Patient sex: F
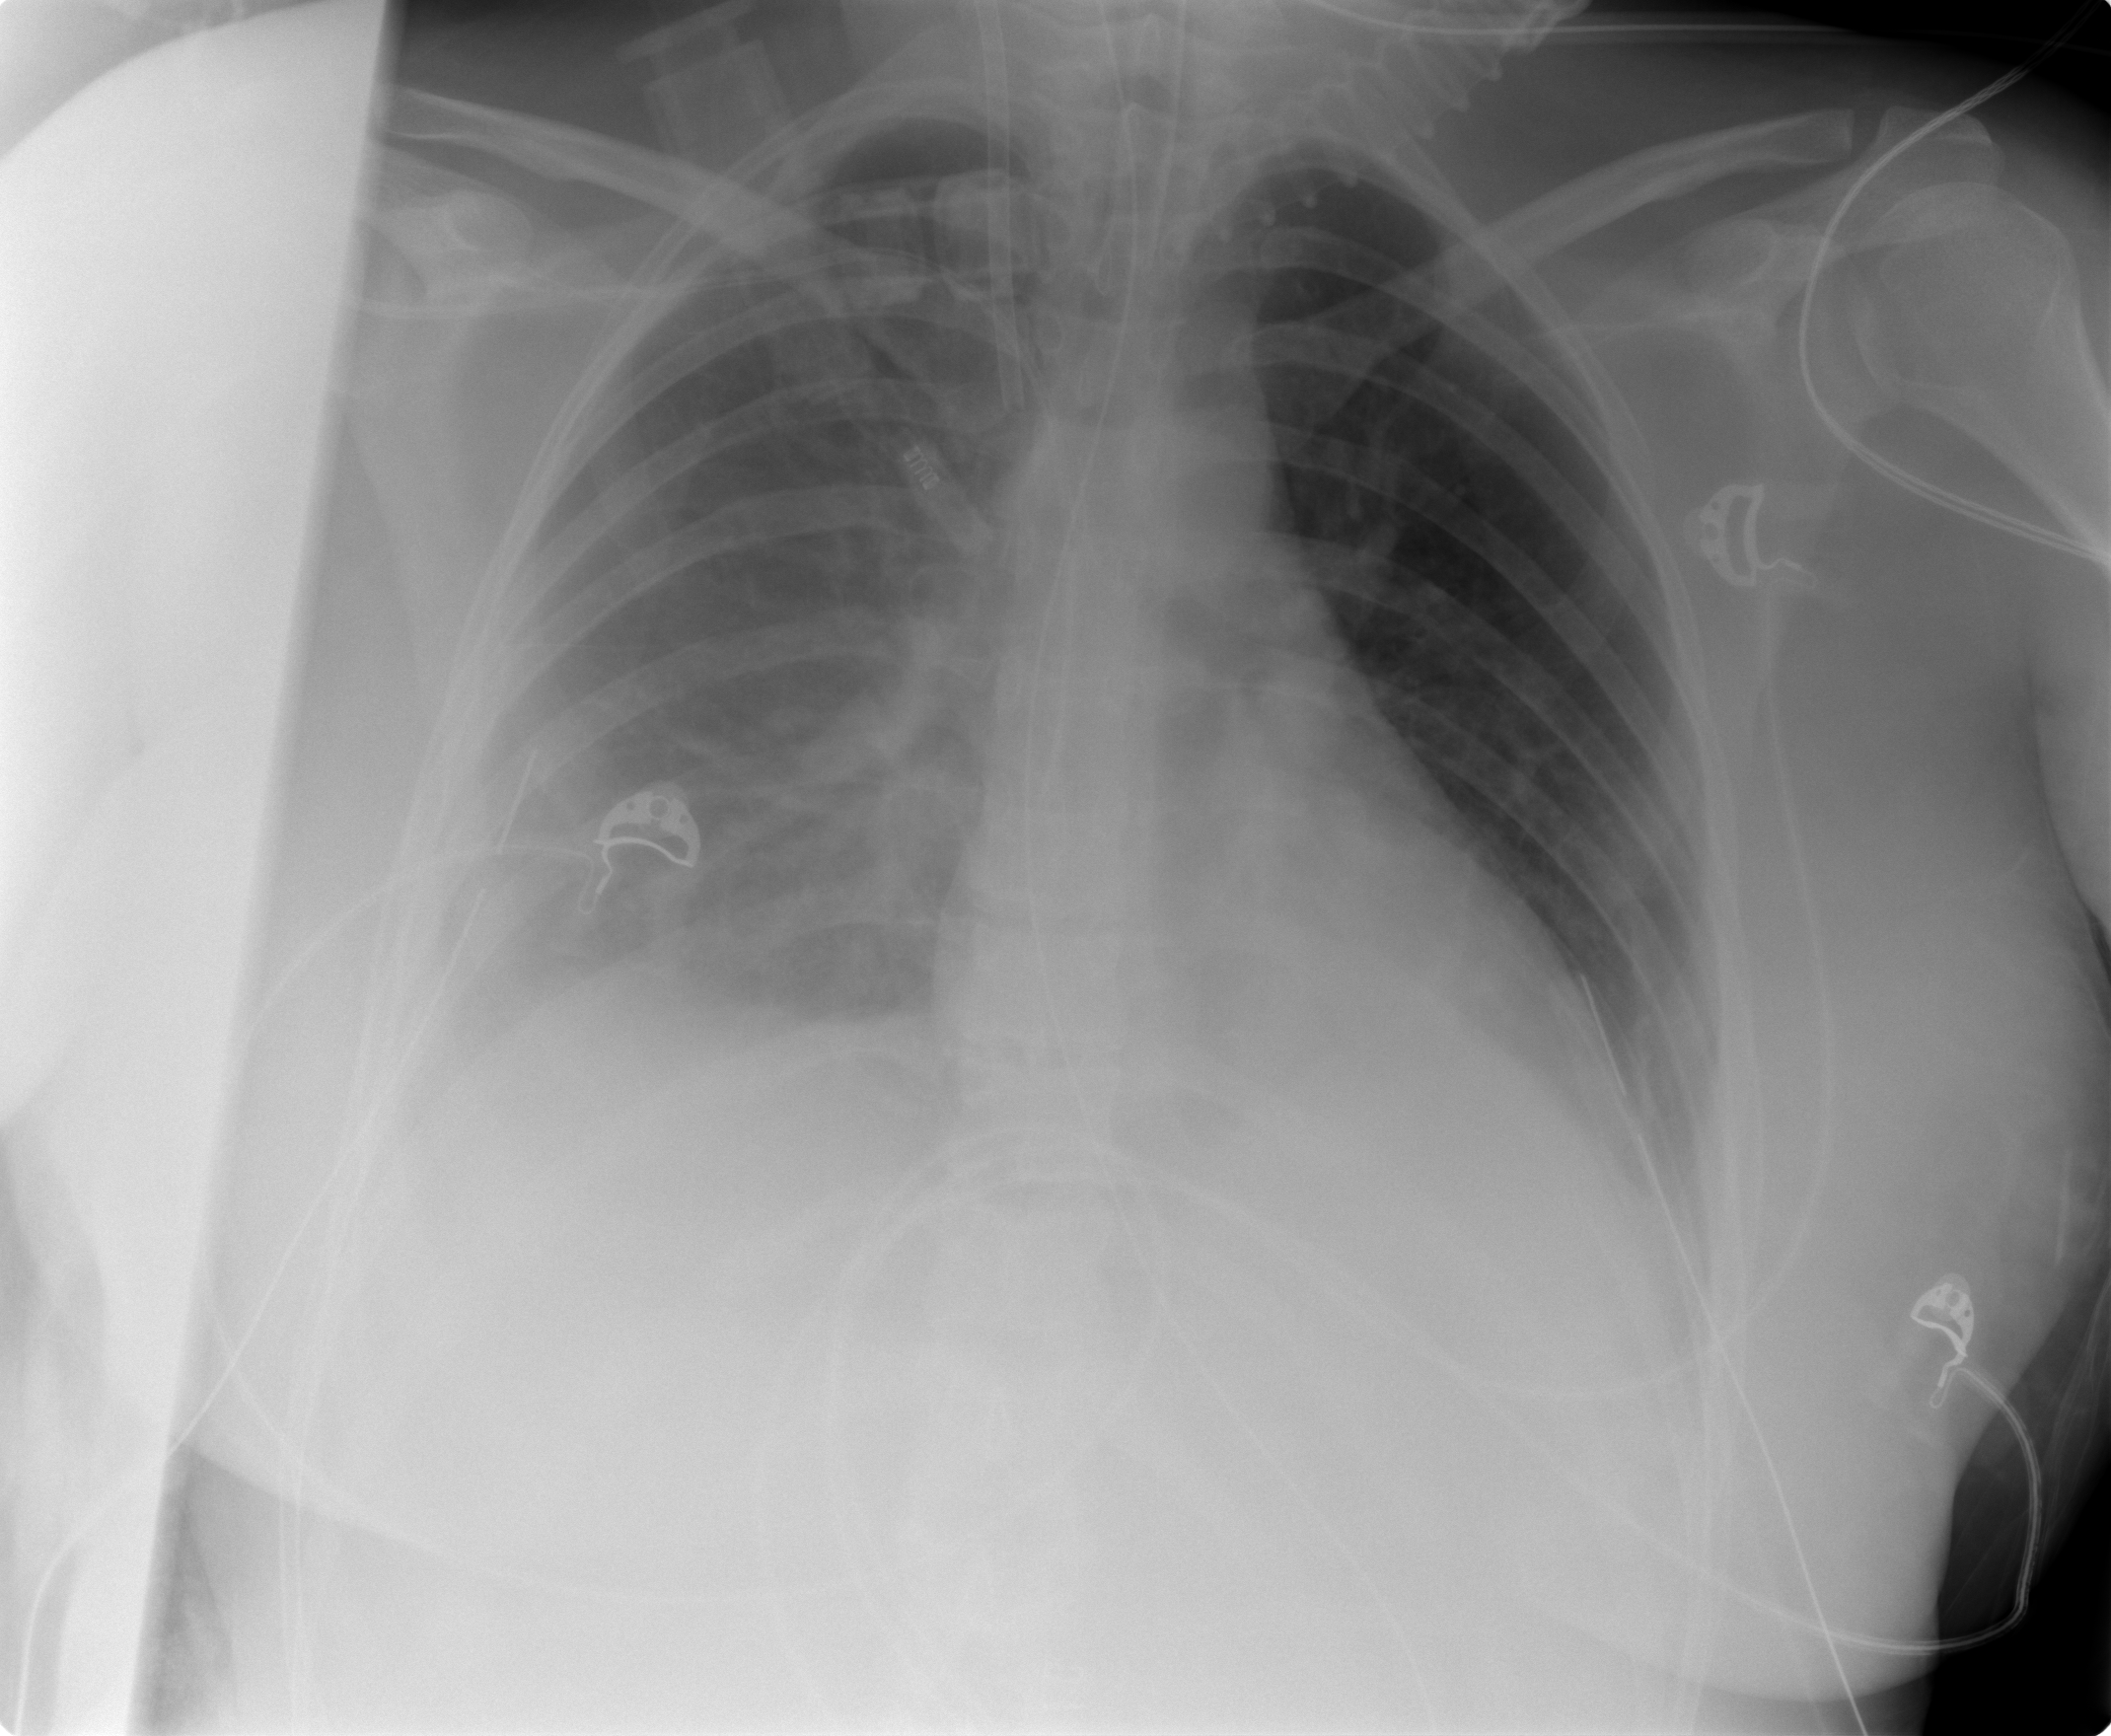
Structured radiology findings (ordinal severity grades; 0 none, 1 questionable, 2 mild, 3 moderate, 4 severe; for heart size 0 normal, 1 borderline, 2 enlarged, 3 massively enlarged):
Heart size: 0
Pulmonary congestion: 0
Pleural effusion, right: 2
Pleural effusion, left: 1
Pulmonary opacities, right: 0
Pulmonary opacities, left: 0
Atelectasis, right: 2
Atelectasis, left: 2